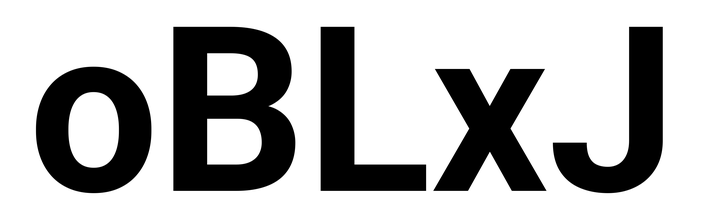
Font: Roboto_Bold